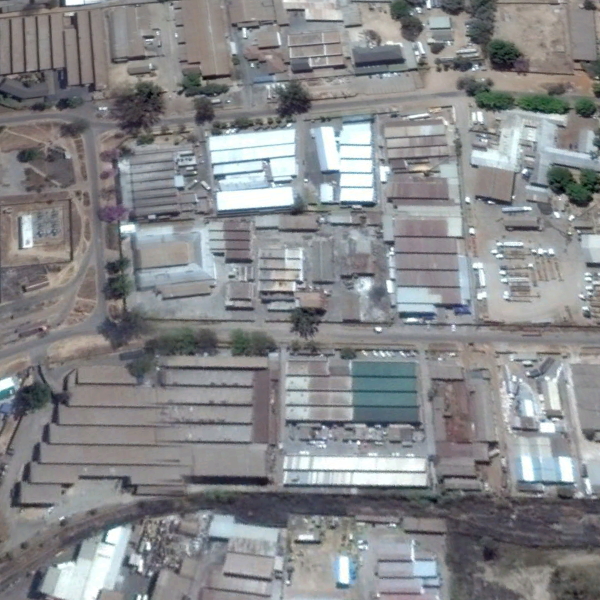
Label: Industrial